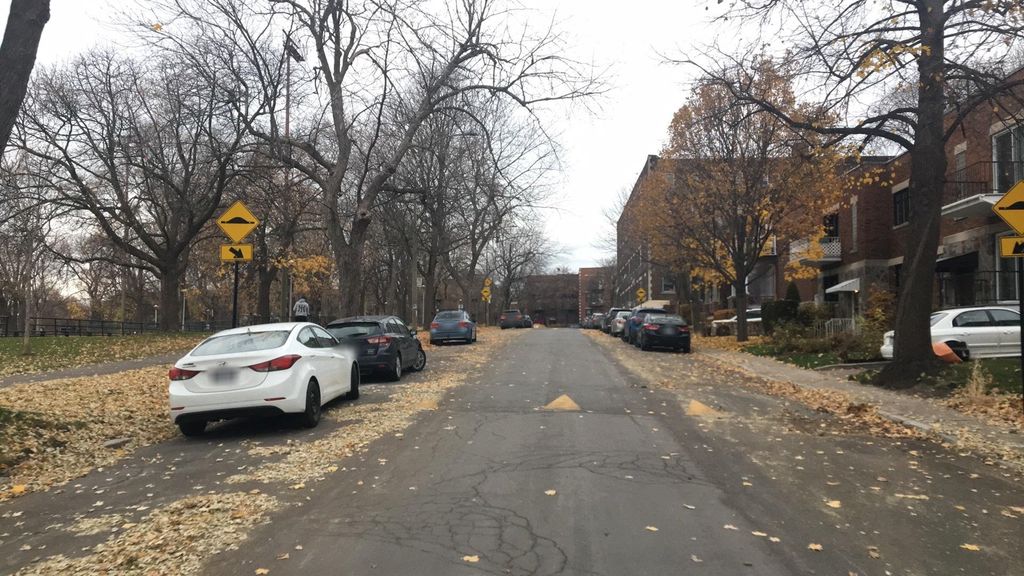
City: montreal